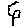
Label: flower